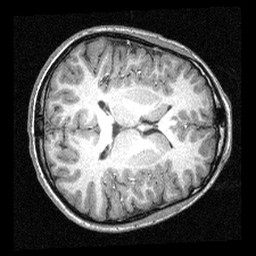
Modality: T1w
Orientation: axial
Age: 15
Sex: male